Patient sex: F
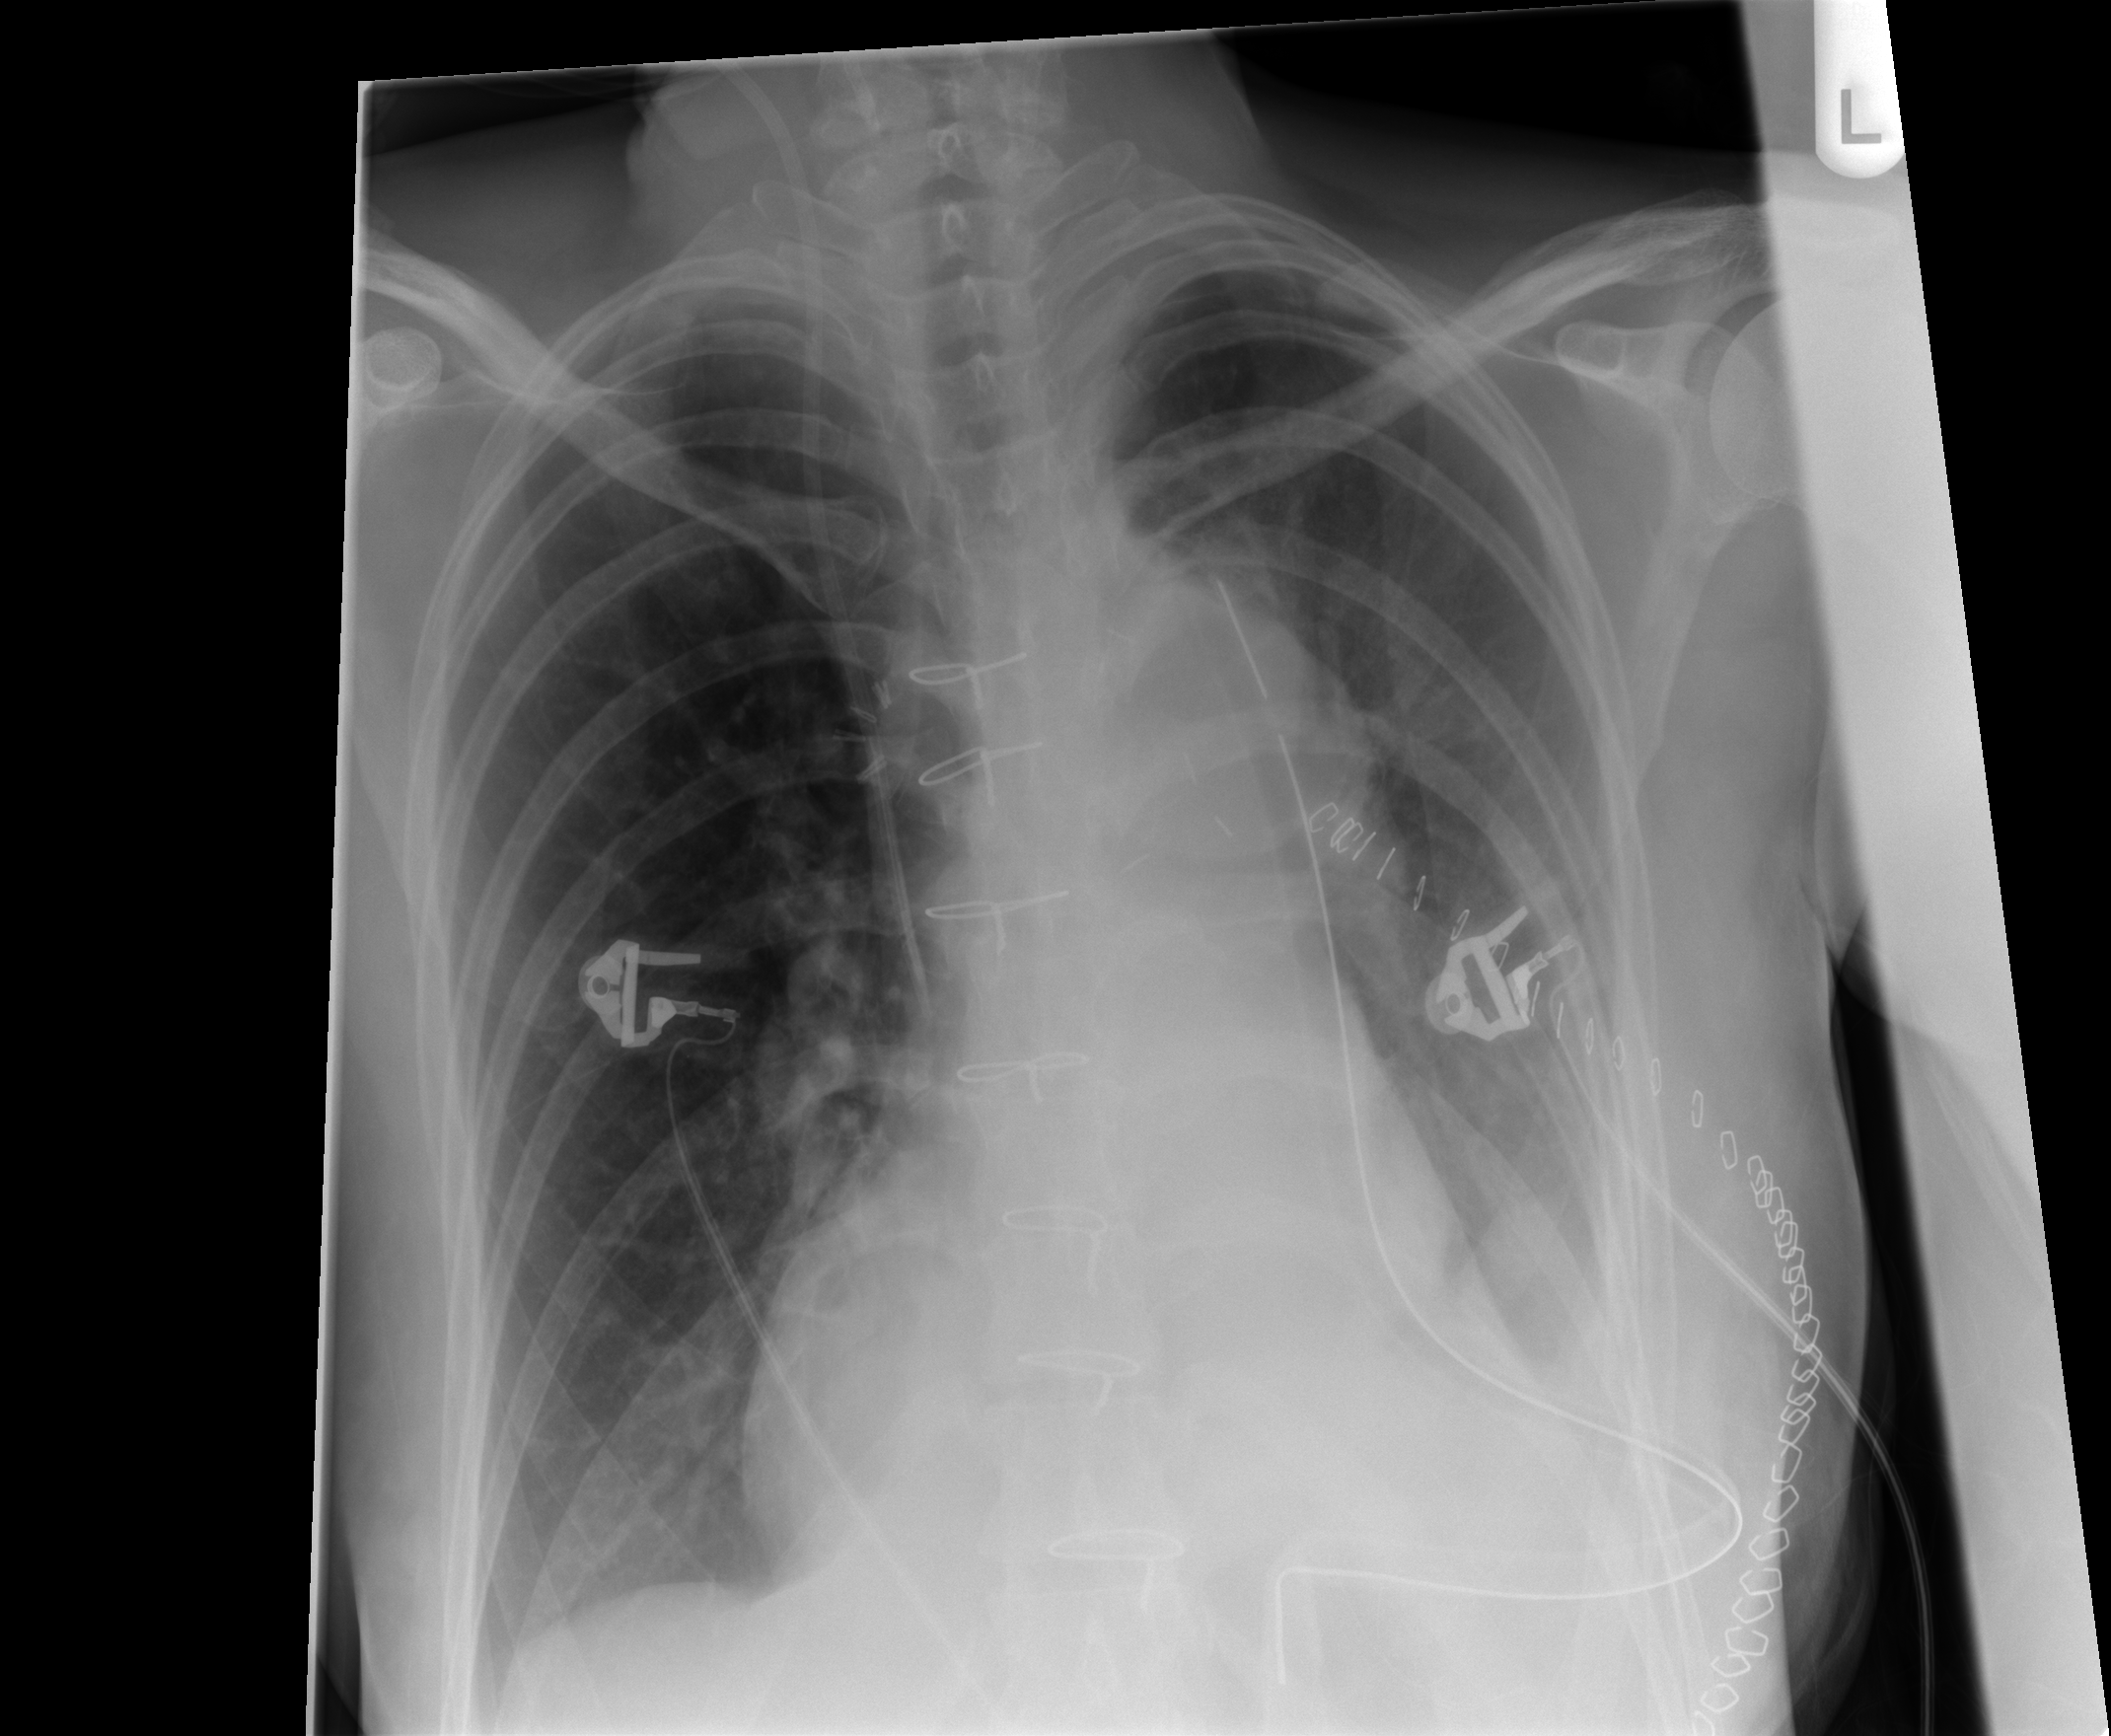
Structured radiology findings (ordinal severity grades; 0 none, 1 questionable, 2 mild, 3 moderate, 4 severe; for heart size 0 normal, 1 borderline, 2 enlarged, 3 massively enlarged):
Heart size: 2
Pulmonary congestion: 0
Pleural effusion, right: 0
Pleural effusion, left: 2
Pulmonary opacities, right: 0
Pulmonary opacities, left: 0
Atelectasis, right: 2
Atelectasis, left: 2